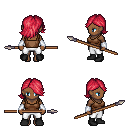
a pixel art fantasy rpg character, female body template, human, dark skin, brown pirate shirt, white pants, ruby red swoop hairstyle, white cloth bracers, black shoes, spear, four views (front, back, left, right), 2x2 character sprite sheet, small pixel art, hard edges, no anti-aliasing